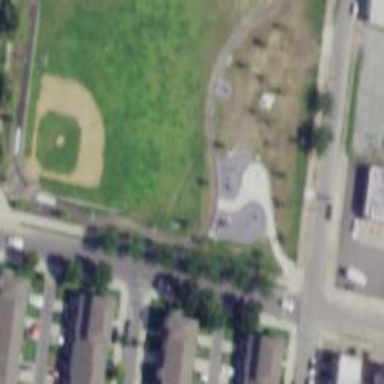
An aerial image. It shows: Baseball/softball pitch for leisure sports.